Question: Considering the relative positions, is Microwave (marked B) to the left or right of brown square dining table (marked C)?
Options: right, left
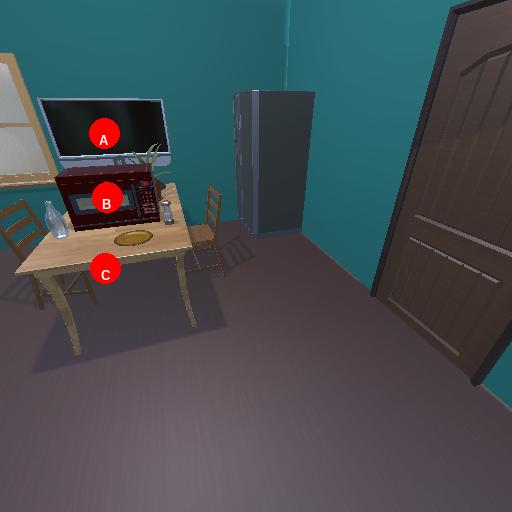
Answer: right